Interaction volume radius: 10 \u00c5
Interaction volume height: 30 \u00c5
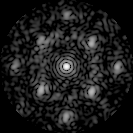
Disorder parameter: 0.4646